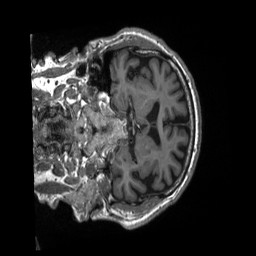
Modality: T1w
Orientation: coronal
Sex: female
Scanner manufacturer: siemens
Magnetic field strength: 3 T
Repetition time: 2.3 s
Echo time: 0.00226 s